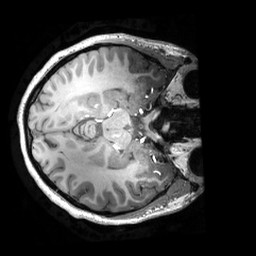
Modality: T1w
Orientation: axial
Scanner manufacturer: philips
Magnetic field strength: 7 T
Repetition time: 0.008 s
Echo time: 0.001974 s